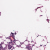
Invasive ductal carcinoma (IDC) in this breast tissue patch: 0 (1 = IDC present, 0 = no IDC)